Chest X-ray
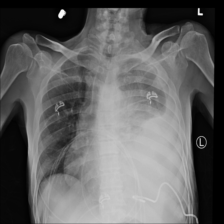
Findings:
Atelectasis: negative
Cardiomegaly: negative
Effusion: positive
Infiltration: negative
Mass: negative
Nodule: negative
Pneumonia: negative
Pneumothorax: positive
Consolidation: negative
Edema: negative
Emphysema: negative
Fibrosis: negative
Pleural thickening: negative
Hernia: negative